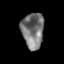
Tissue: lung
Cell type: Others
Senescence score: 0.2341
Nuclear area (px): 766
Mean DAPI intensity: 119.181